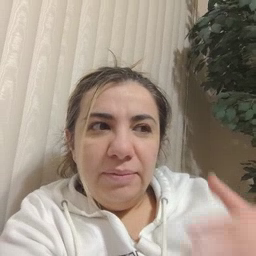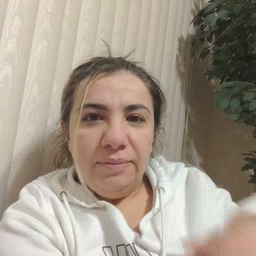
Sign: shirt